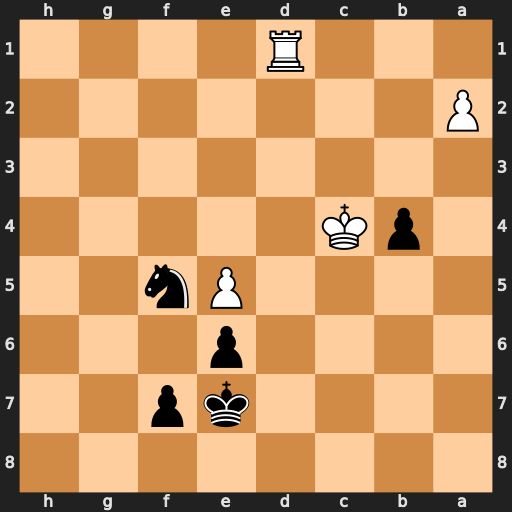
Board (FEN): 8/4kp2/4p3/4Pn2/1pK5/8/P7/3R4
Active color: b
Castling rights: -
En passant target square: -
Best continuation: Ne3+ Kb3 Nxd1